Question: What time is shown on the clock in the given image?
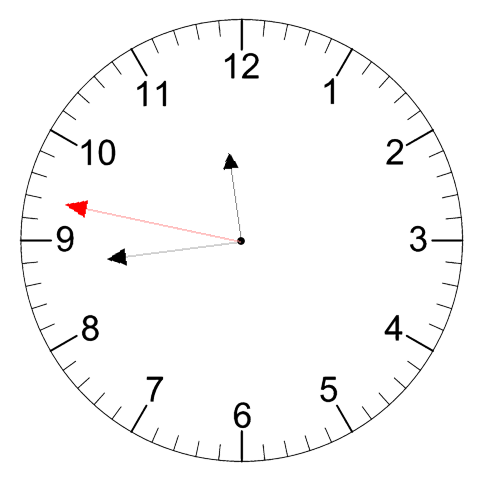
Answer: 11:43:47